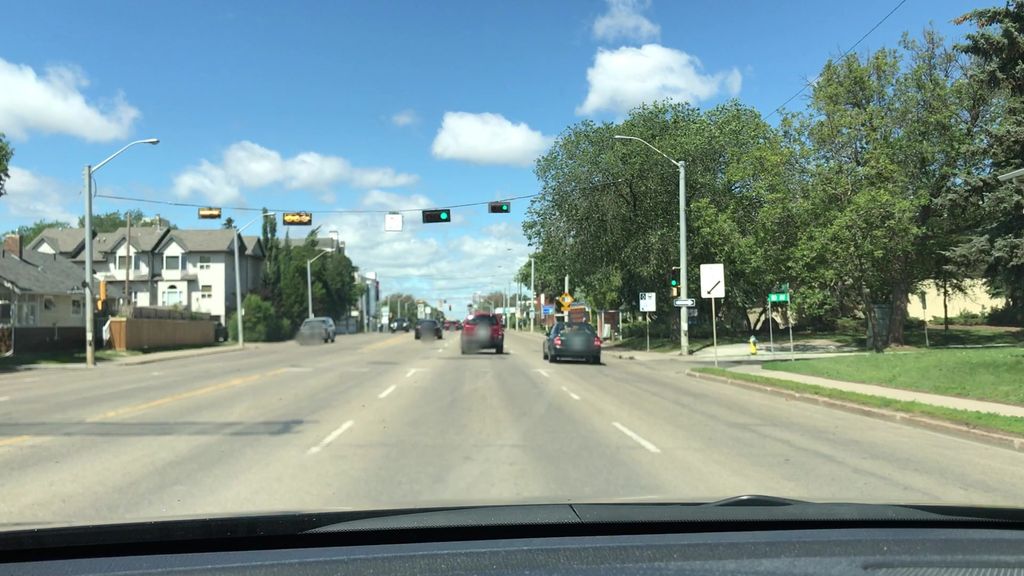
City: edmonton